Interaction volume radius: 10 \u00c5
Interaction volume height: 15 \u00c5
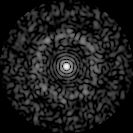
Disorder parameter: 0.8454